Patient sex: F
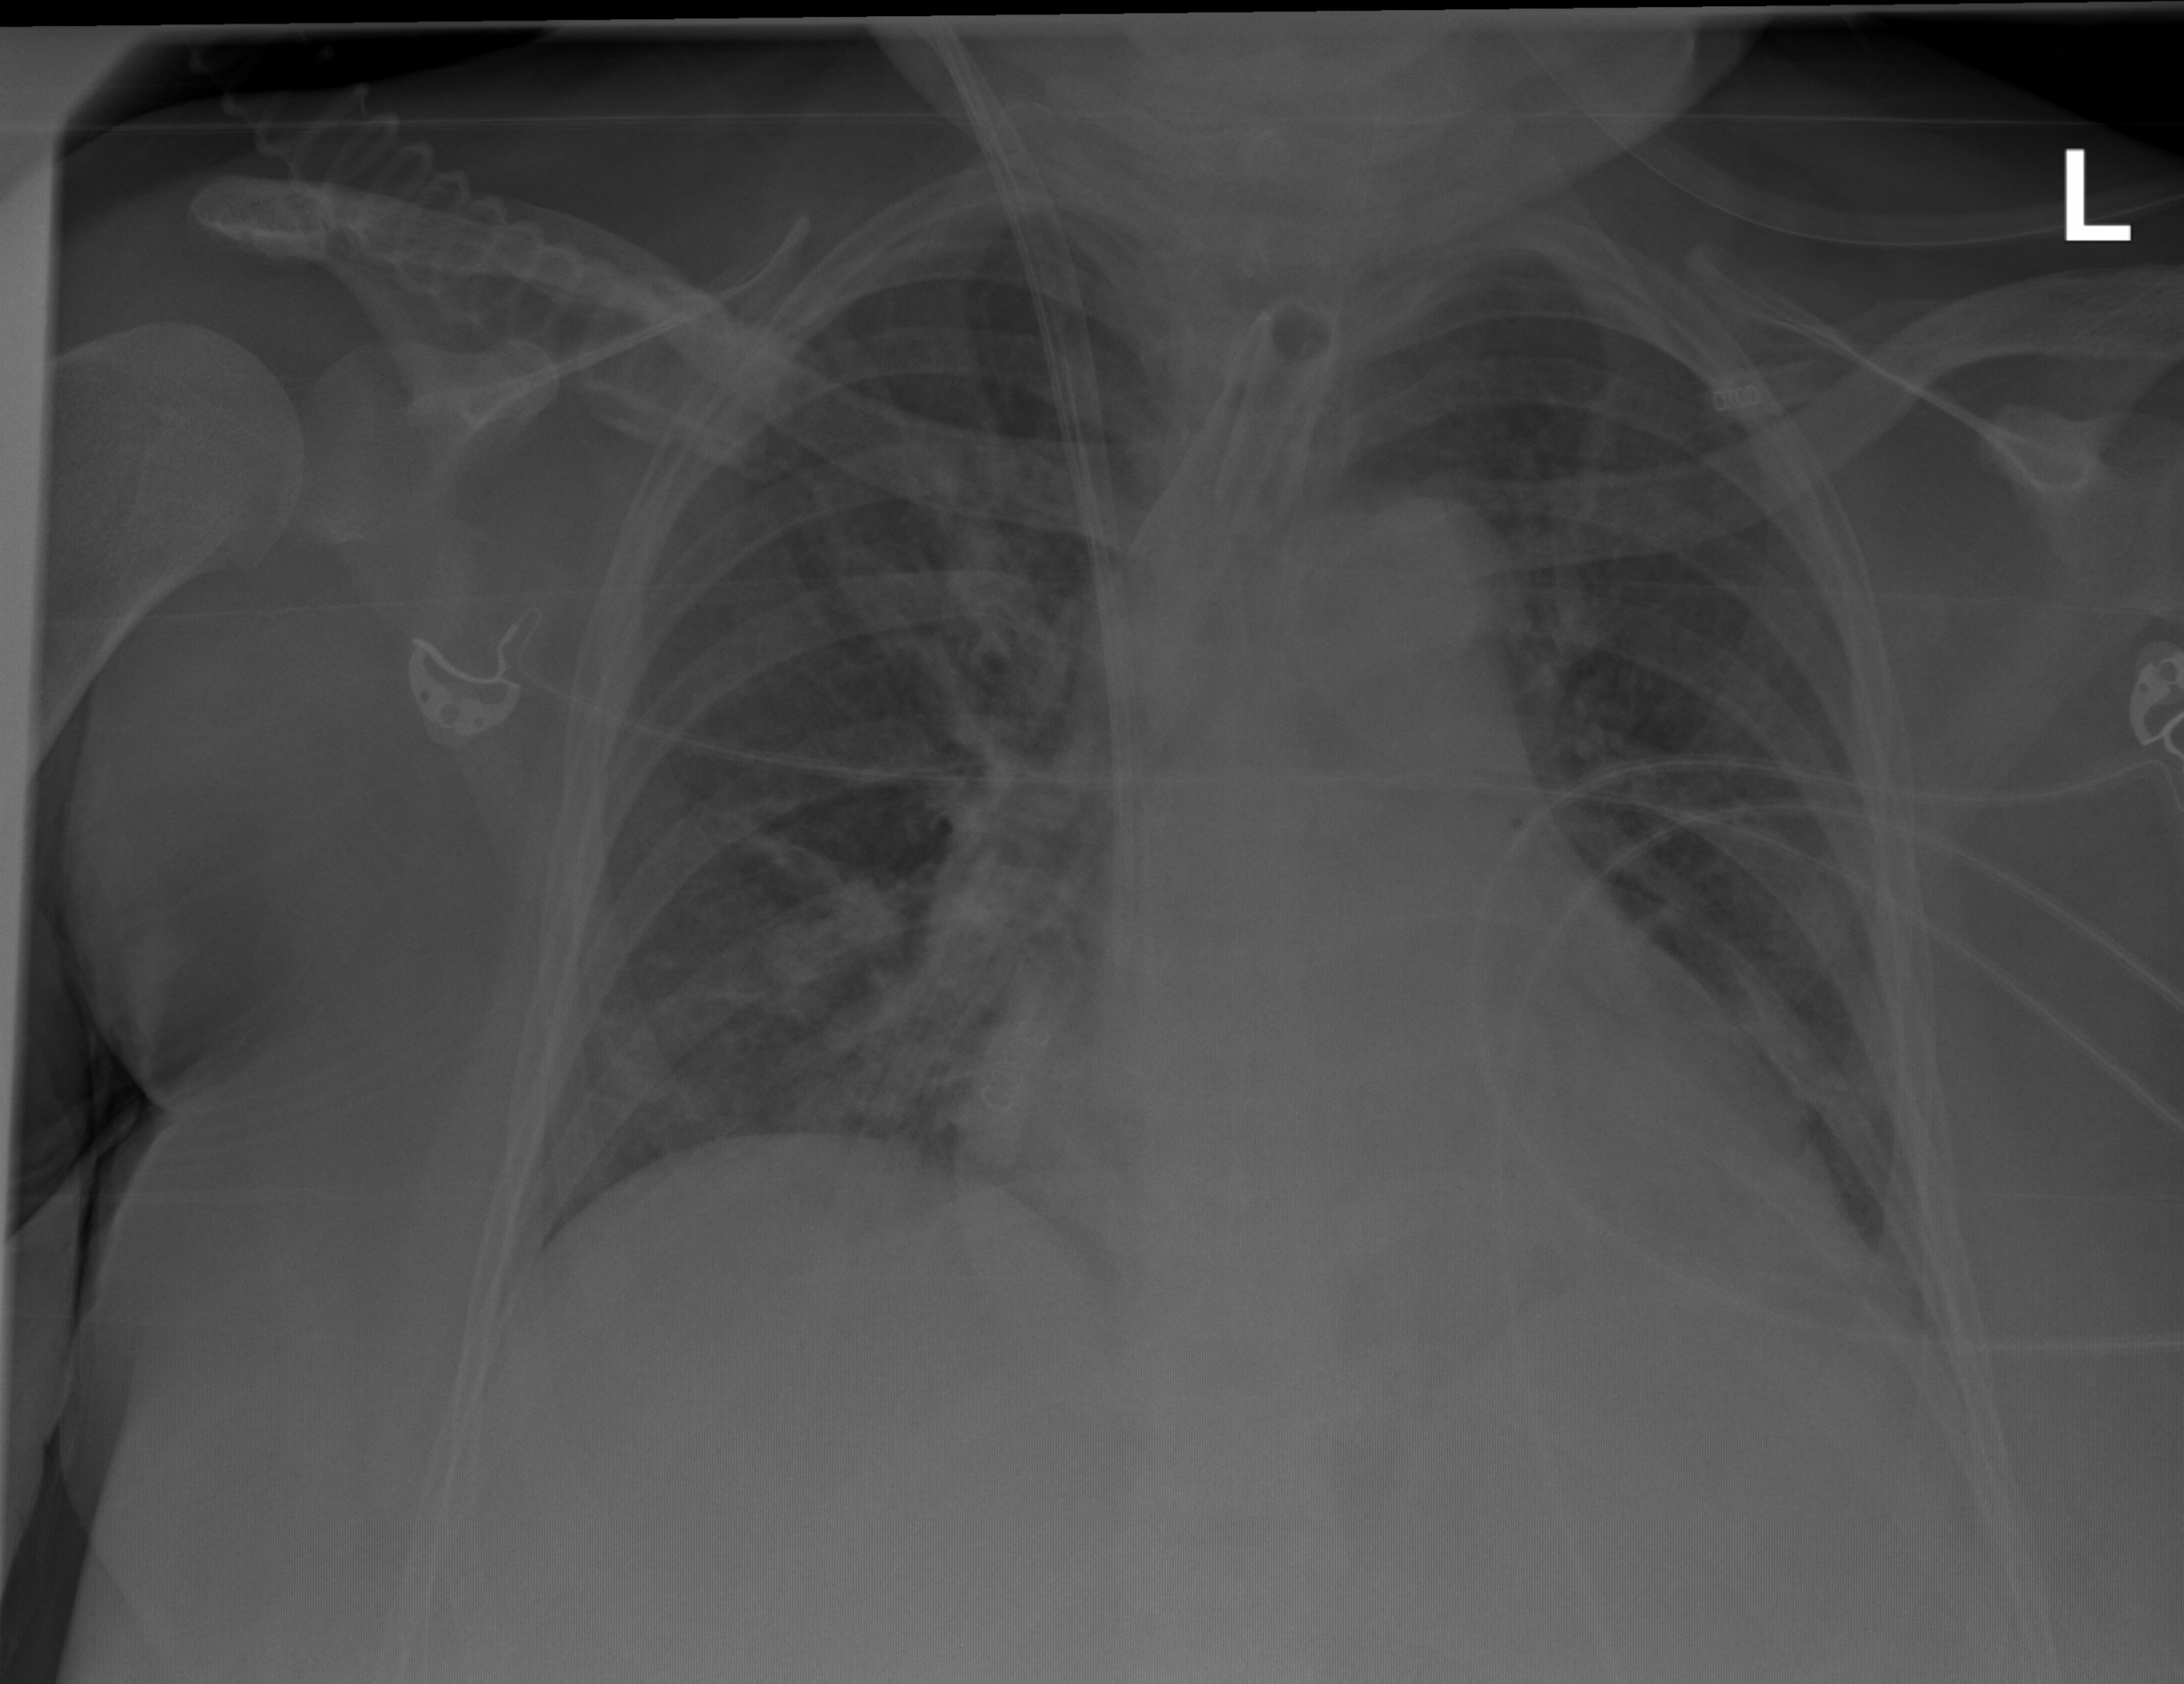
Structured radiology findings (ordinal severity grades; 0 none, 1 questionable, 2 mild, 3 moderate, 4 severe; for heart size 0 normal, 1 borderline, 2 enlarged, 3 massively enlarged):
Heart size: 1
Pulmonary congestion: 2
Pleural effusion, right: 0
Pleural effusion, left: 0
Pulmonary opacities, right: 2
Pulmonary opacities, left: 2
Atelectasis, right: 2
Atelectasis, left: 2